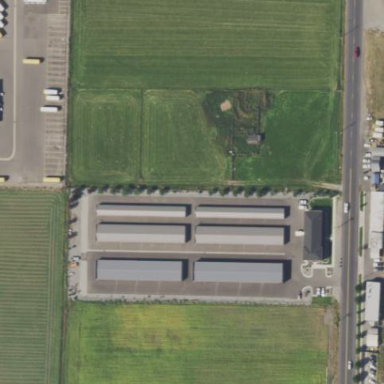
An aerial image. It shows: Storage rental shop.